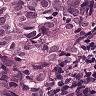
Metastatic tissue present: yes